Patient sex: F
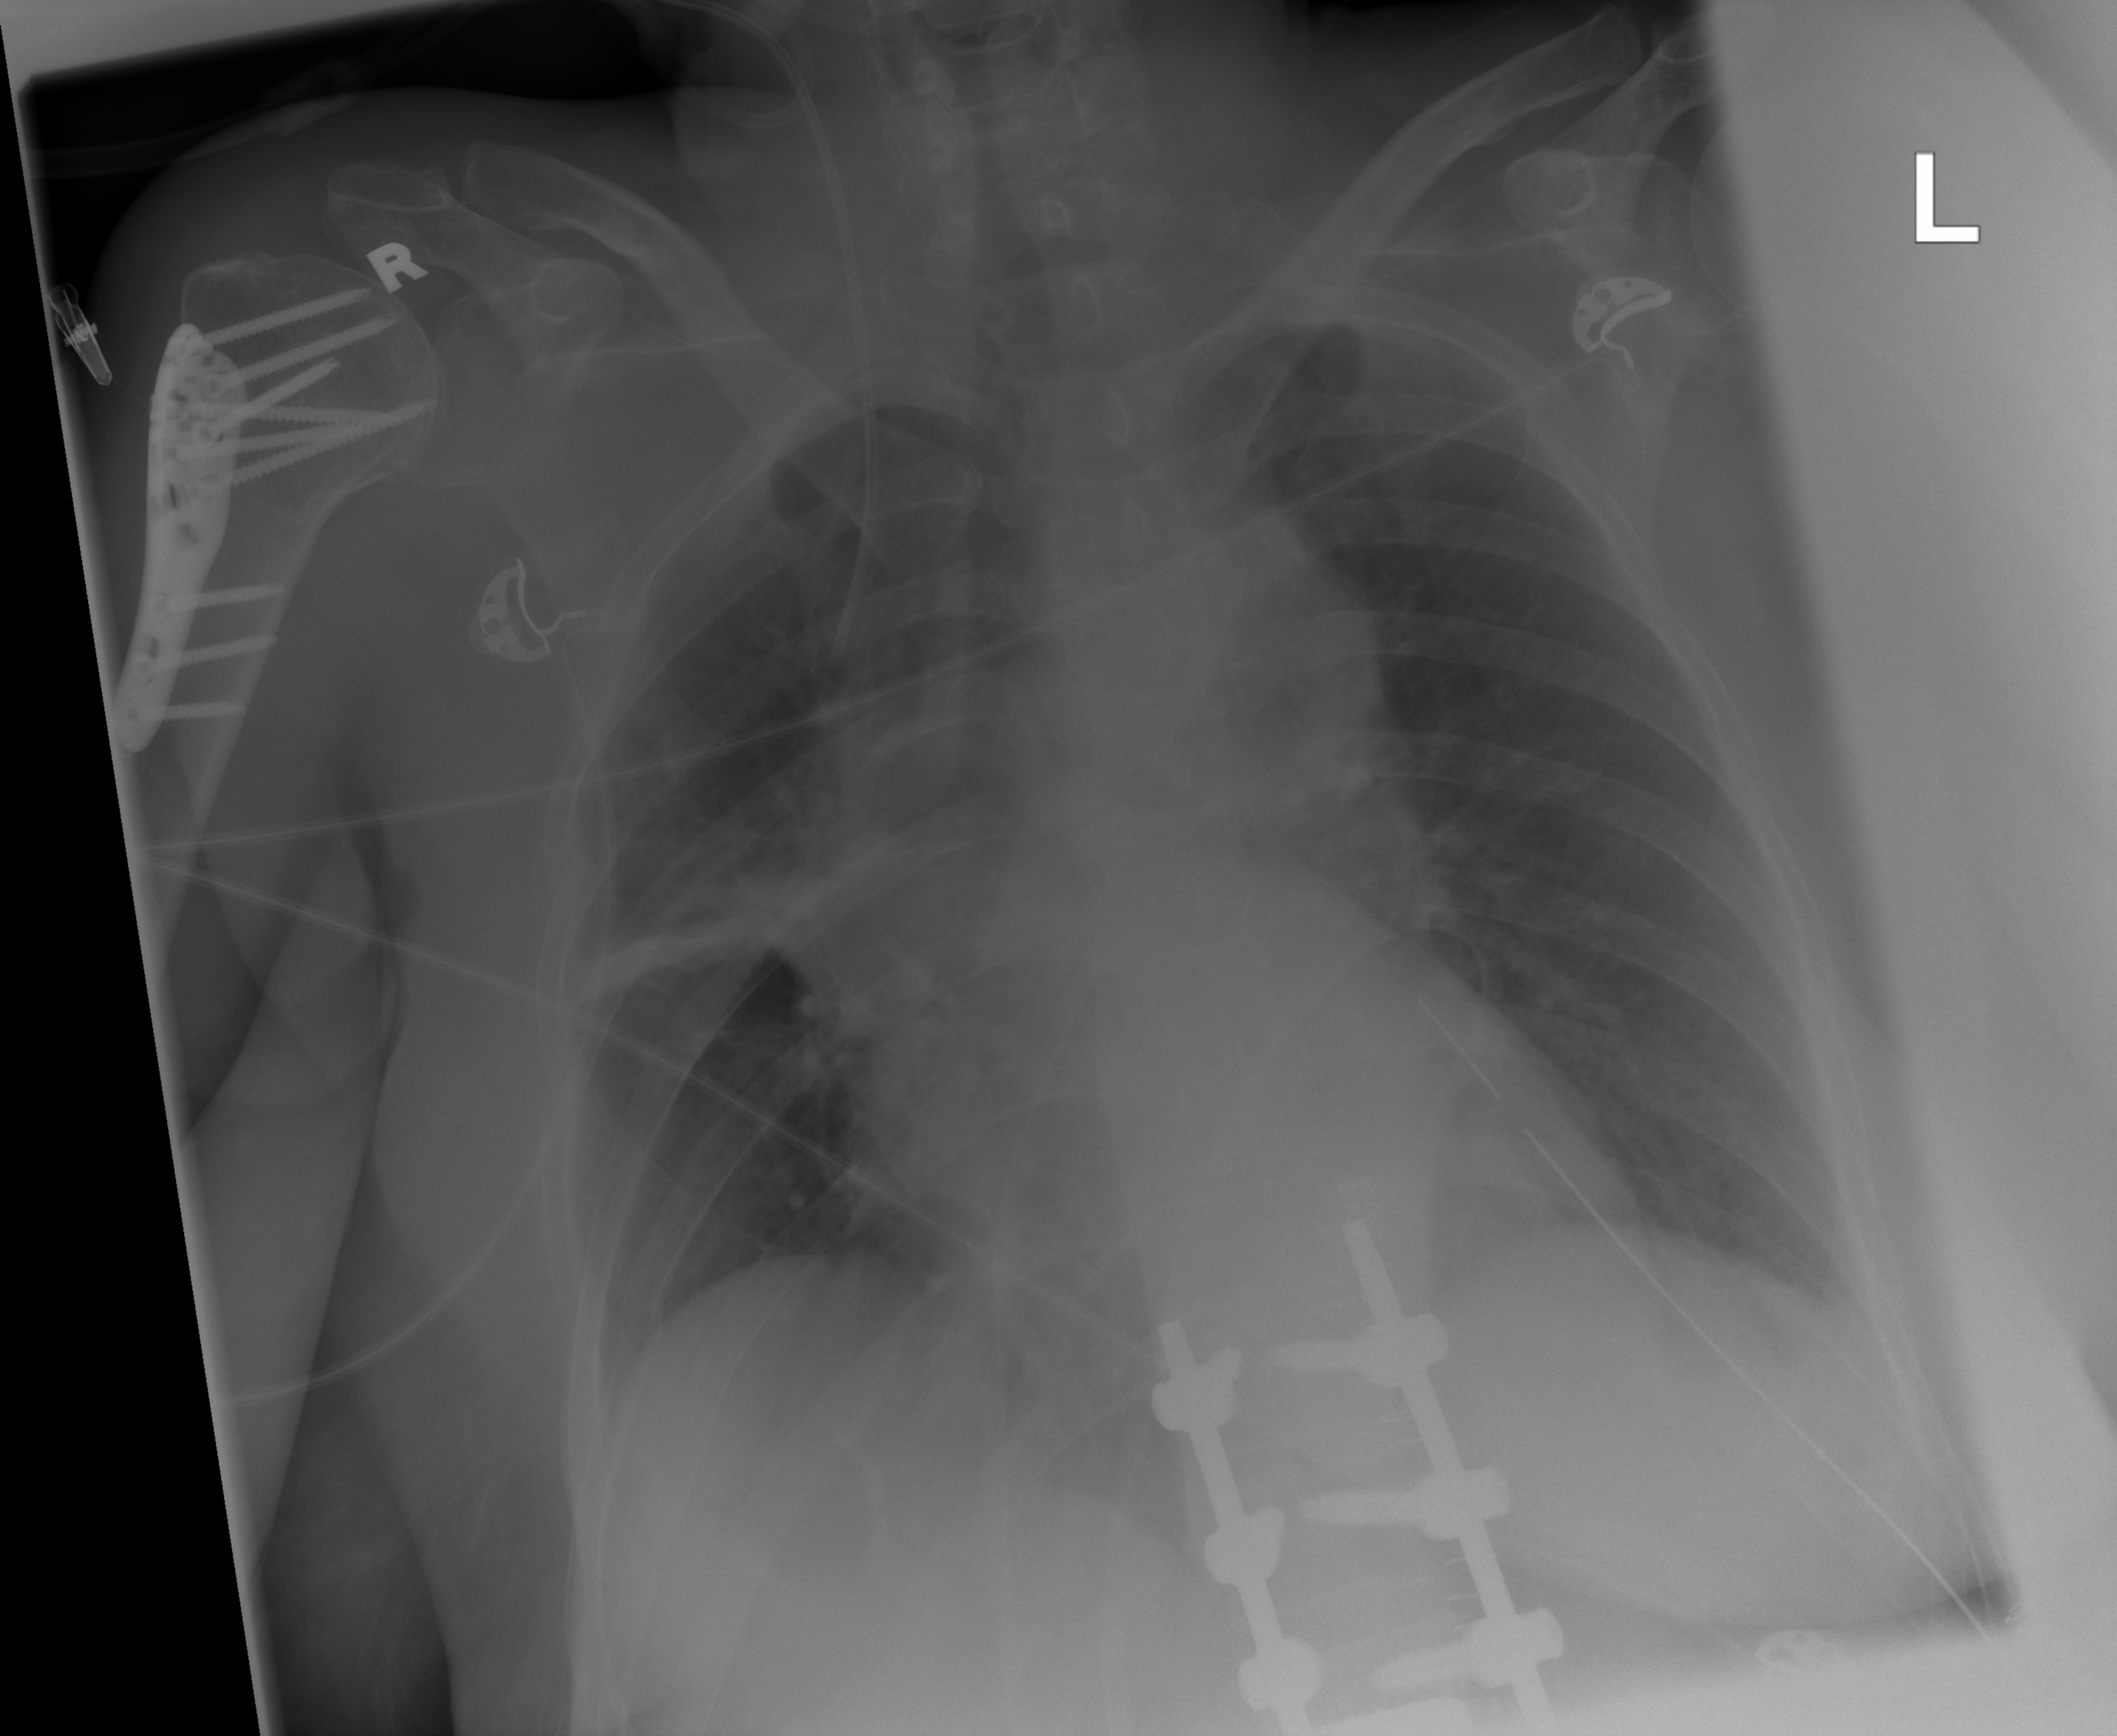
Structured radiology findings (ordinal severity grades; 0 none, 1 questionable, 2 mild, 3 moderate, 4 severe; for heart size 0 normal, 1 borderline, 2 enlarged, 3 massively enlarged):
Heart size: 2
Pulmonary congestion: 0
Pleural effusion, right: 0
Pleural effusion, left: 0
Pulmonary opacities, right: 0
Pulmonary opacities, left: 0
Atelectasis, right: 3
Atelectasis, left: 0